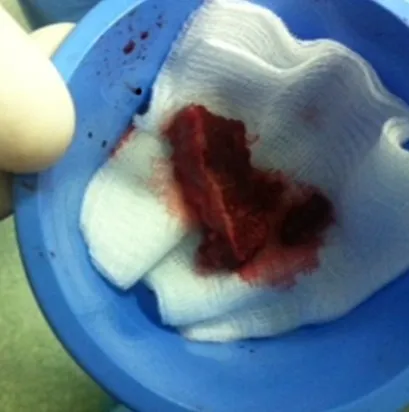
Bone graft levied from the iliac crest.
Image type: medical_photograph (other_medical_photograph)